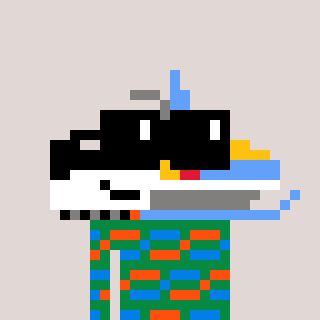
a pixel art character with square black sunglasses, a snowmobile-shaped head and a green-colored body on a warm background